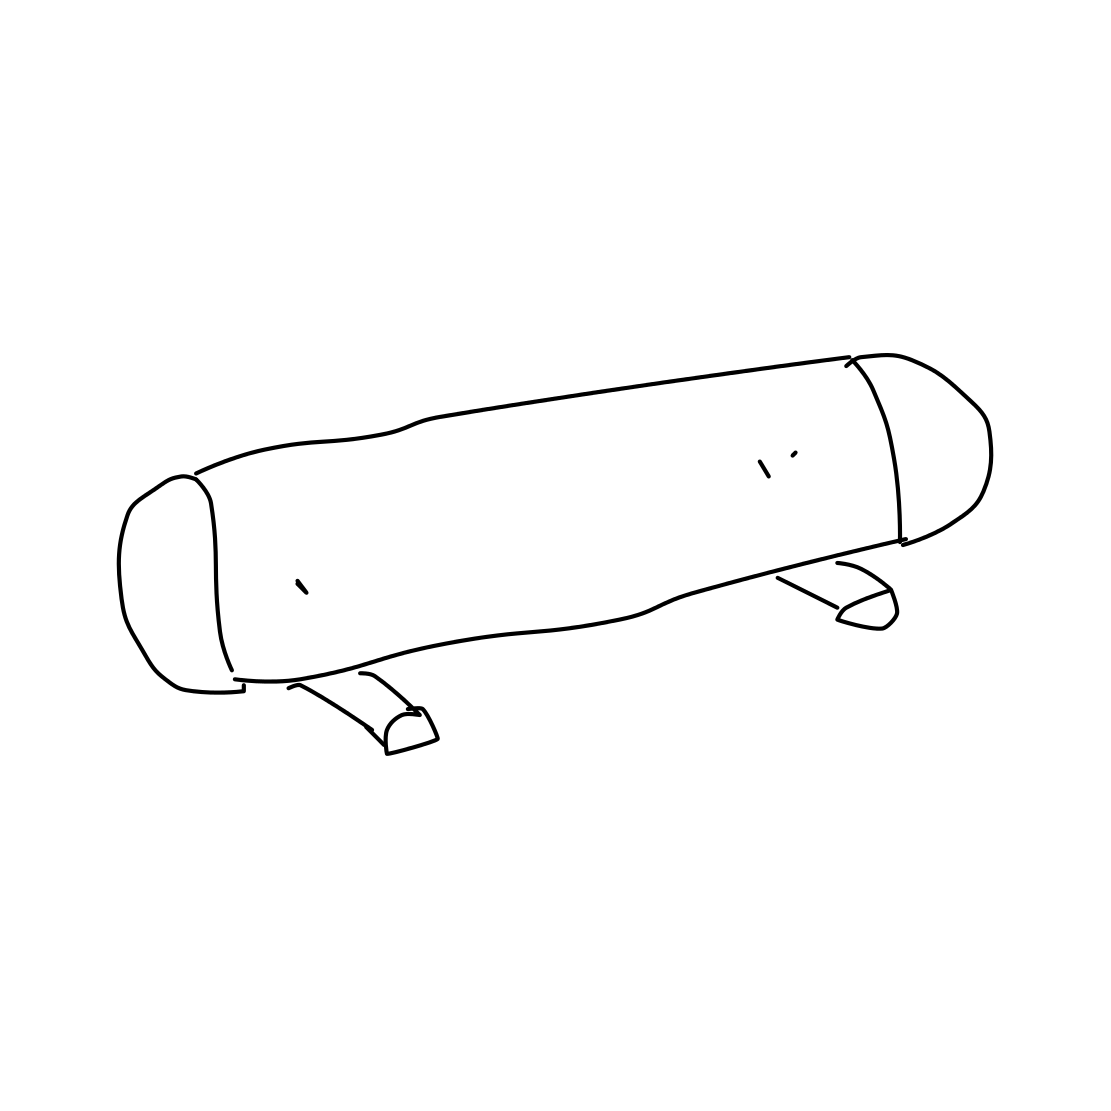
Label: skateboard